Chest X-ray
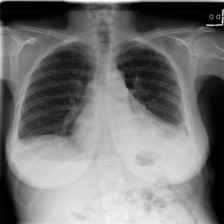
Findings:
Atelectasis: negative
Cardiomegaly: negative
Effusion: negative
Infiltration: negative
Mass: negative
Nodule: negative
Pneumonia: negative
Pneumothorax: negative
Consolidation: negative
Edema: negative
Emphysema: negative
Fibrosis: negative
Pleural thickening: negative
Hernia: negative